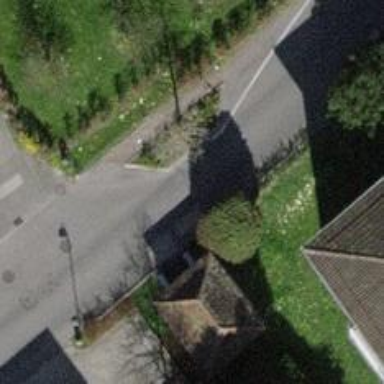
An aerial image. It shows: Residential road with asphalt surface and no sidewalk.